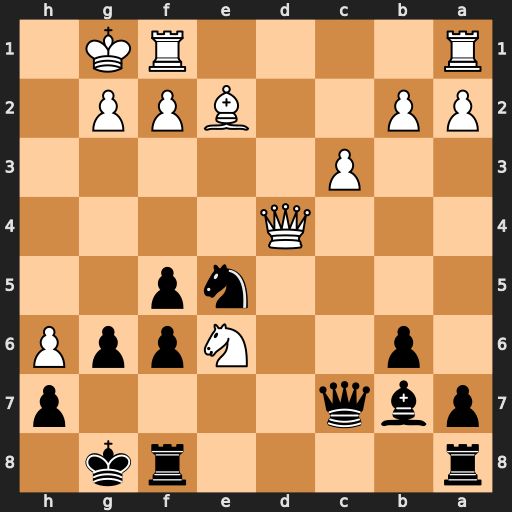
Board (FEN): r4rk1/pbq4p/1p2NppP/4np2/3Q4/2P5/PP2BPP1/R4RK1
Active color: b
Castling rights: -
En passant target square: -
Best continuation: Qc6 Nf4 g5